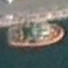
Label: civil